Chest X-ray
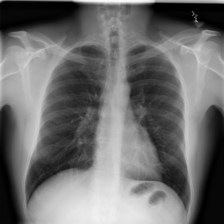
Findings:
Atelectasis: negative
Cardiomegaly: negative
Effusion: negative
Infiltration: negative
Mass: negative
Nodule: negative
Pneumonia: negative
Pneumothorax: negative
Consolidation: negative
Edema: negative
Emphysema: negative
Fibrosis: negative
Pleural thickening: negative
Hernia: negative